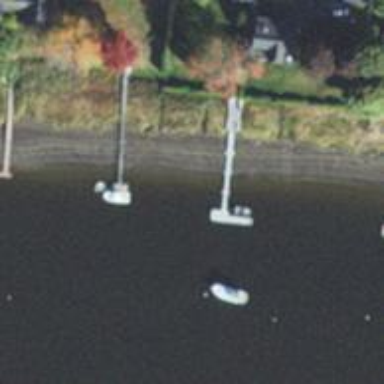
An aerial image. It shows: Pier with mooring facilities.